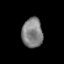
Tissue: prostate
Cell type: T cells
Senescence score: 0.3478
Nuclear area (px): 600
Mean DAPI intensity: 129.497